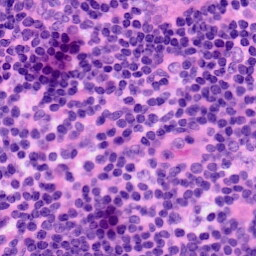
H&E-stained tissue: LymphNode